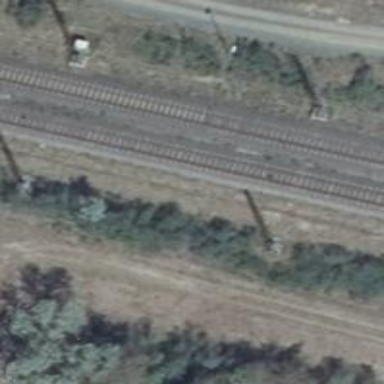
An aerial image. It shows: Abandoned railway yard is depicted.